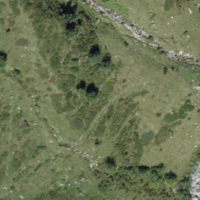
EUNIS habitat code: 31
Species observed at this site:
Xylocopa violacea